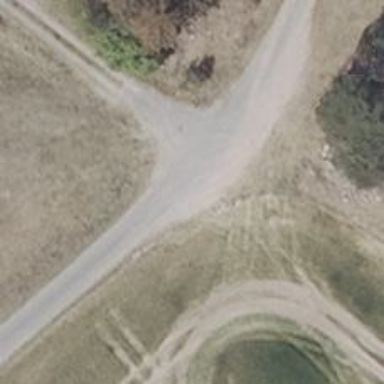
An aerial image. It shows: Passing place on the road.